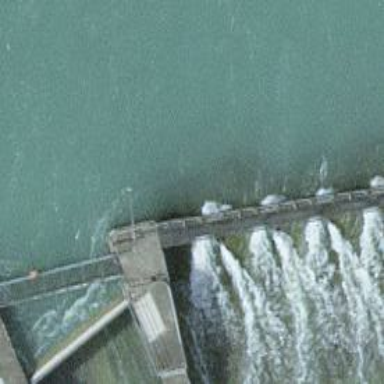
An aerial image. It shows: Weir in waterway.